Question: Count the number of objects in the diagram.
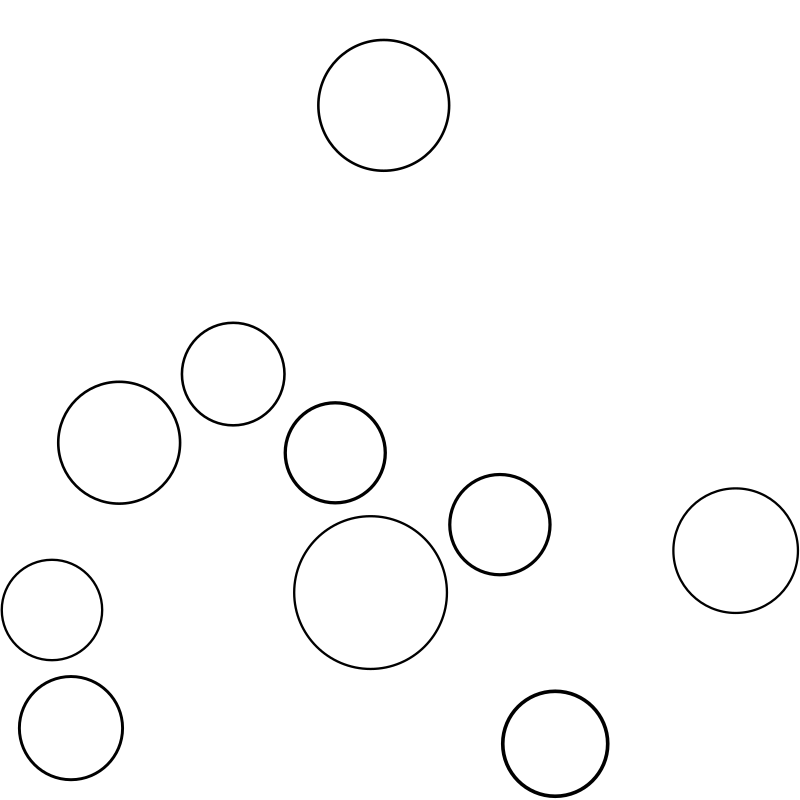
Answer: 10